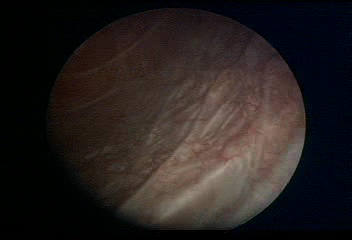
Modality: WLC
Class: Normal mucosa
Bladder cancer association: No